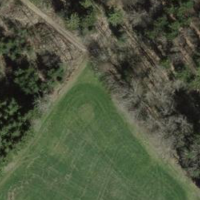
EUNIS habitat code: 41
Species observed at this site:
Pseudochorthippus parallelus
Pholidoptera griseoaptera